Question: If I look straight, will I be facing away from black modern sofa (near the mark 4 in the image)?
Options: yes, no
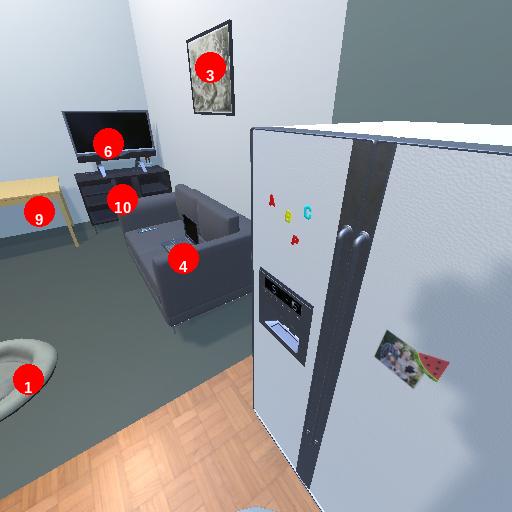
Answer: yes